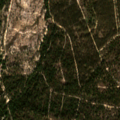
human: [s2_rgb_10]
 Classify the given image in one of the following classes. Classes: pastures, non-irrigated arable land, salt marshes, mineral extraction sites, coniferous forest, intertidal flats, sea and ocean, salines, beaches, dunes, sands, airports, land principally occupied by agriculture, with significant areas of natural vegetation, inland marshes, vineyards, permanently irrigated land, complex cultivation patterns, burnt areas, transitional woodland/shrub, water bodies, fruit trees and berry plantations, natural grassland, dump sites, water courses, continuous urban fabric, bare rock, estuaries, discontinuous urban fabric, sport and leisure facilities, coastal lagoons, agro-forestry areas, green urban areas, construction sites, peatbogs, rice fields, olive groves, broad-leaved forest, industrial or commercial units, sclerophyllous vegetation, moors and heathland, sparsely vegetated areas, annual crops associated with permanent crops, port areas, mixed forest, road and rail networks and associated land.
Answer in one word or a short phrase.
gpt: broad-leaved forest, coniferous forest, mixed forest, transitional woodland/shrub